Field crop: maize
Growth stage: 2
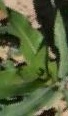
Species: maize